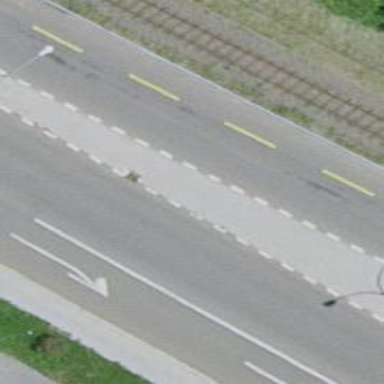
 featuring designated cycle lane on the left."